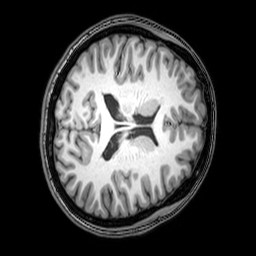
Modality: T1w
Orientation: axial
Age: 24
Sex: female
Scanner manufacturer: philips
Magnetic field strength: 3 T
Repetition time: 0.008113 s
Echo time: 0.003709 s